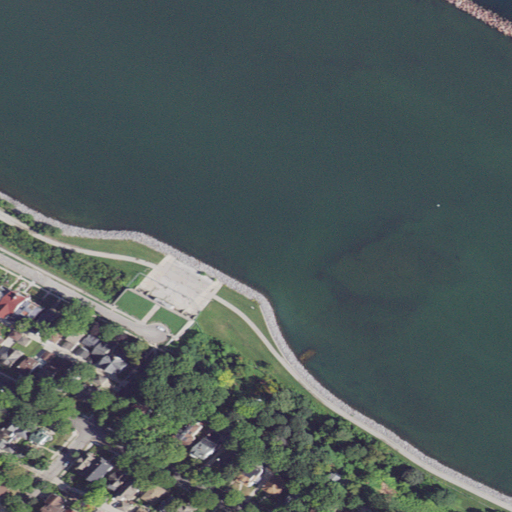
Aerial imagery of island in Wisconsin named Texas Rock containing open water, low intensity development, medium intensity development, high intensity development, woody wetlands, open development, and barren land